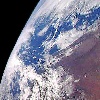
Label: cloud